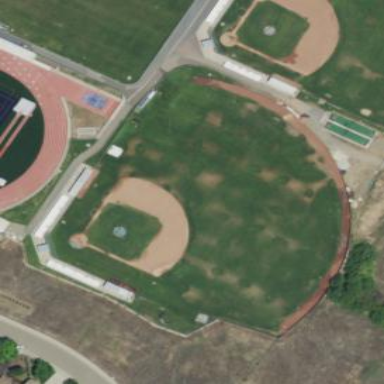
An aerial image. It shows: Baseball pitch for leisure land activities.